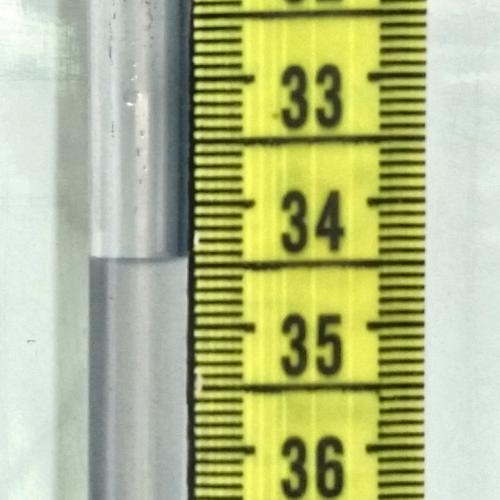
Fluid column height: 34.4 cm